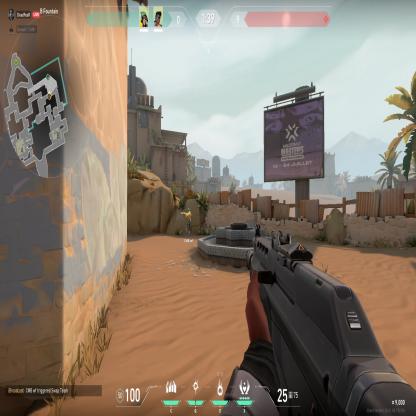
Label: teammate